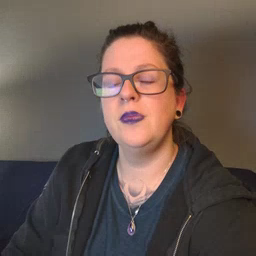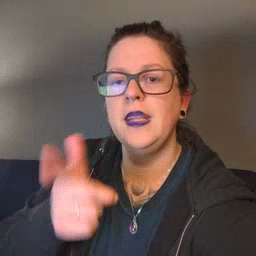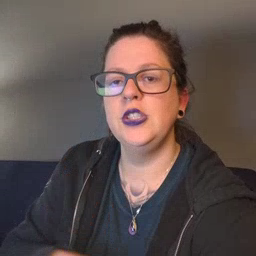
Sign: later